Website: bh-photo
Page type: customer-info-address
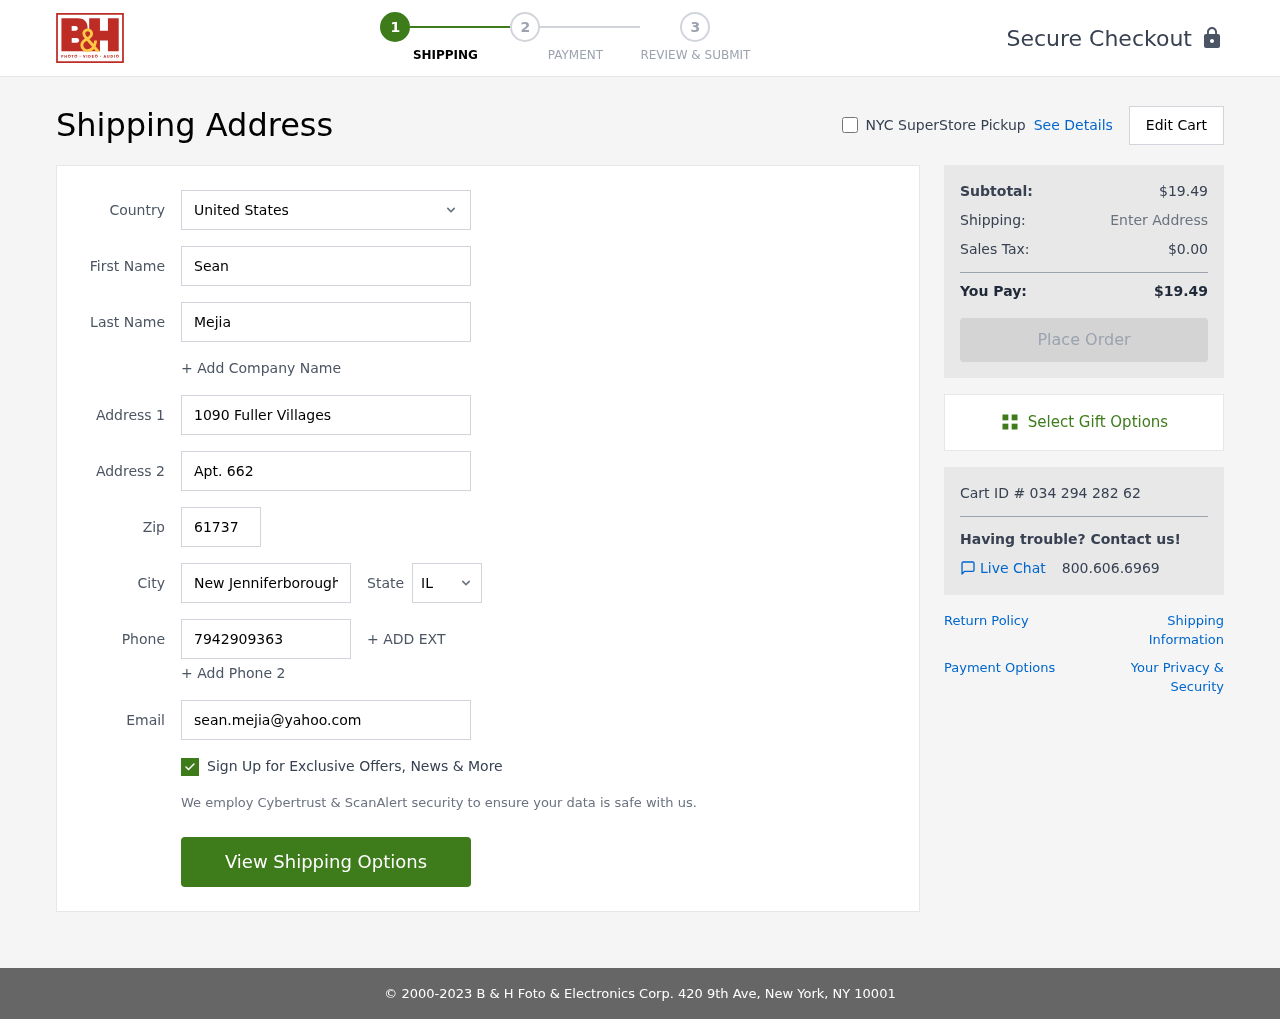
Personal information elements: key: PII_CITY
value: New Jenniferborough
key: PII_COUNTRY
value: United States
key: PII_EMAIL
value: sean.mejia@yahoo.com
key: PII_FIRSTNAME
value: Sean
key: PII_LASTNAME
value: Mejia
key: PII_PHONE
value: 7942909363
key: PII_POSTCODE
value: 61737
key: PII_STATE_ABBR
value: IL
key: PII_STREET
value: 1090 Fuller Villages
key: PII_STREET2
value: Apt. 662
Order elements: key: ORDER_SUBTOTAL
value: $19.49
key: ORDER_TAX
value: $0.00
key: ORDER_TOTAL
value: $19.49
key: ORDER_ID
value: Cart ID # 034 294 282 62